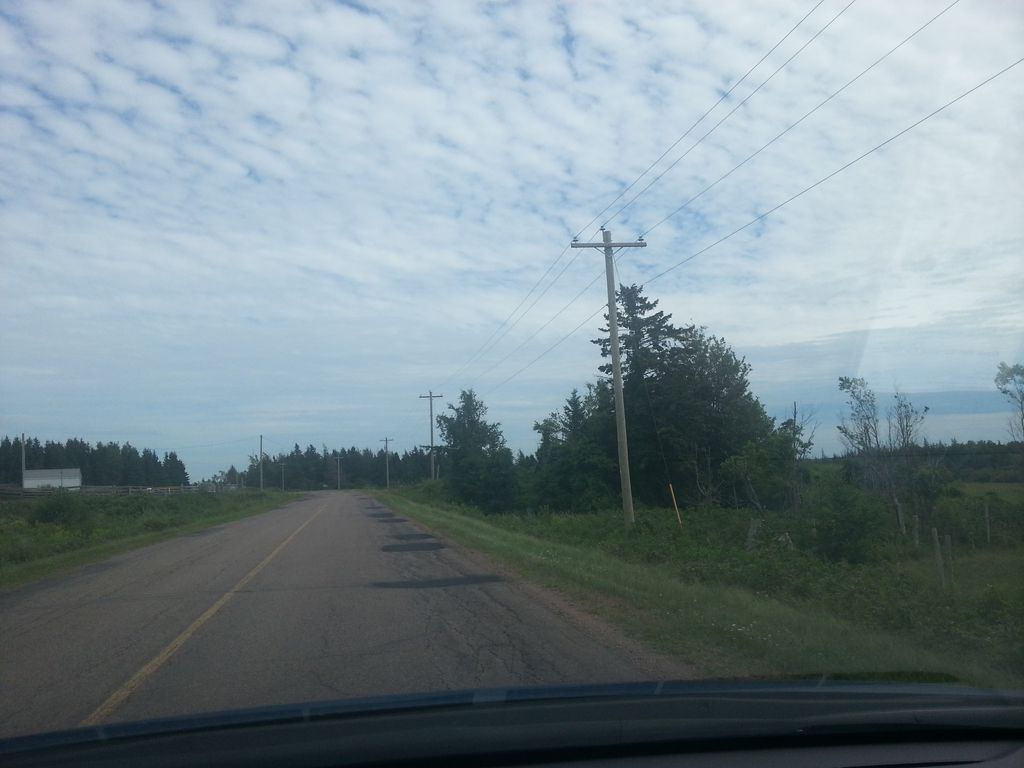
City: charlottetown